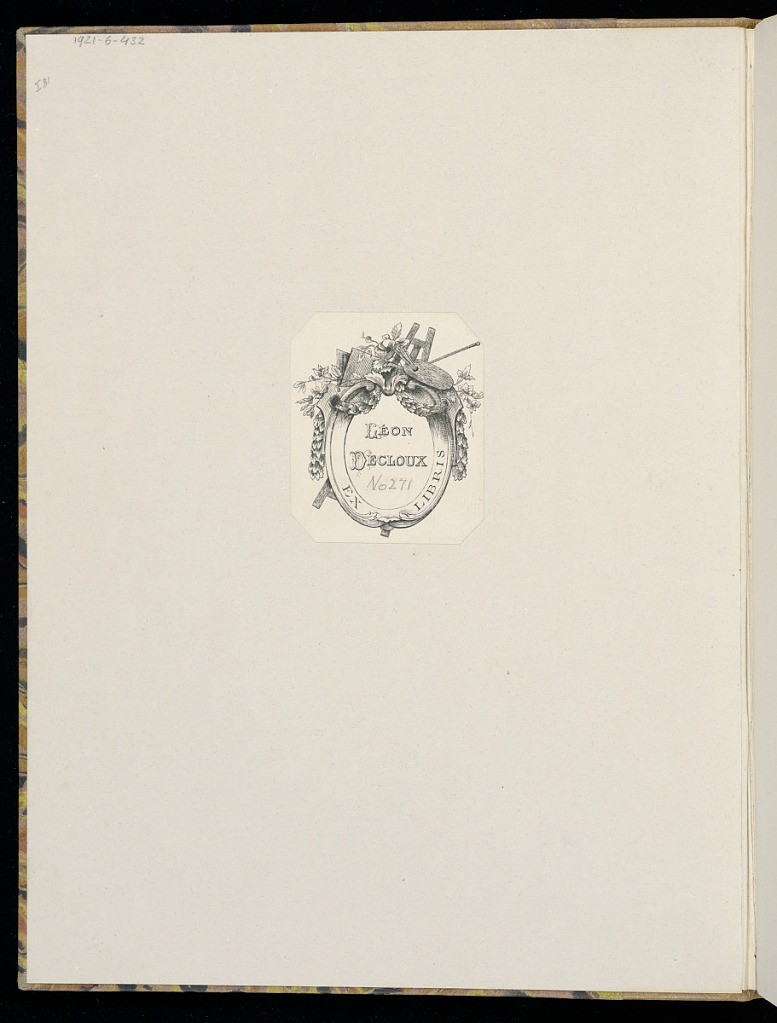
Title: RECUEIL DE NOUVEAUX ORNEMENTS Composés Dans le Gout le plus Moderne Destinés a être Executés en Or, Argent, Cuivre et autres Metaux DÉDIÉ A MESSIEURS Les Orfevres, Fondeurs et Ciseleurs Par leur très Humble et très Obeisant Serviteur Mondhare
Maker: Clément Pierre Marillier, French, 1740 – 1808
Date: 1763
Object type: Album
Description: Album of ornament prints - designs for metalwork including ecclesiastical objects, bronze mounts for furniture (escutcheons or keyhole plates), andirons (firedogs), candlesticks, vases, wall lights (wall sconces), a mantle clock, lectern, and designs for putti. A title page followed by titled and unnumbered plates, a few are signed.